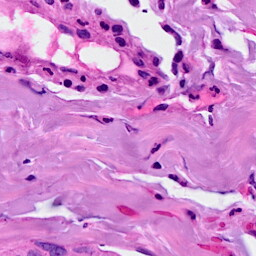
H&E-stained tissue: Breast